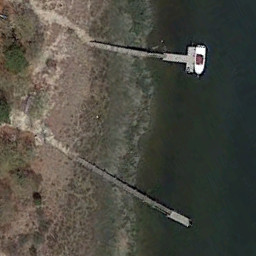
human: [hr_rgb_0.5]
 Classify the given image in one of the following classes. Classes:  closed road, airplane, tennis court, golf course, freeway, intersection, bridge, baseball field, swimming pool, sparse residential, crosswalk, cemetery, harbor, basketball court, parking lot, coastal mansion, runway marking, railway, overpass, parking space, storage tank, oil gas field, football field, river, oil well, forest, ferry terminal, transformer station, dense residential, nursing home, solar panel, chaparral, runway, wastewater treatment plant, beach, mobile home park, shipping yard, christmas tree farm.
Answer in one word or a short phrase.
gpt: ferry terminal